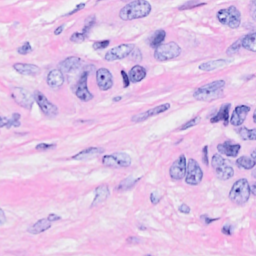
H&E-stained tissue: Breast